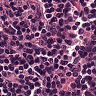
Metastatic tissue present: no